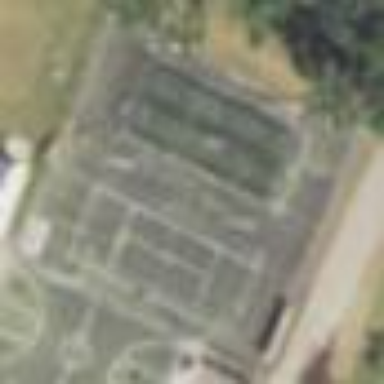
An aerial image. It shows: Tennis court on the leisure land pitch.